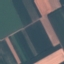
Label: AnnualCrop